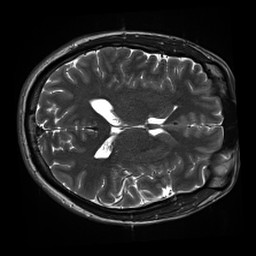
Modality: inplaneT2
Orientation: axial
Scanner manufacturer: siemens
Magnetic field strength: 3 T
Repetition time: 11 s
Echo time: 0.059 s